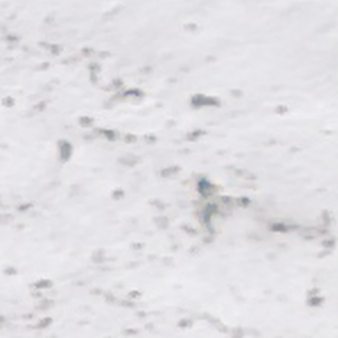
Label: other